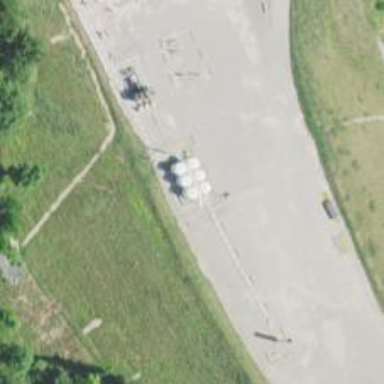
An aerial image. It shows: Storage tank that is man-made.